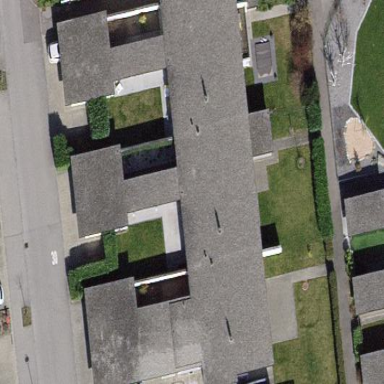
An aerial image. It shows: Terrace building.